Question: I want to group the records on its timestamp field Fortnightly. I am doing it weekly now but i want it to be fortnightly also. How do i do that ? Is there a specific way to do this like how we group by weeks using WEEK('timestamp','%d-%m-%Y') function ?
In the below image can you see date 21 and 14 coming up for fortnight 10. Any suggestions ?

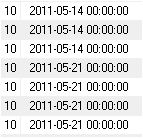
Answer: Take the result from 'week()' and divide by 2, convert to an integer (up or down). Because the first week of the year is week 1 (depending on the mode 'week()' uses) and you probably want both week 1 and week 2 to become fortnight 1 so that week 0 becomes fortnight 0, we'll use 'ceil()':
'''
select sum(amount) as amountSum, ceil(week(myTimestamp)/2) as fortnight
from myTable
group by fortnight
order by fortnight;
'''
Reference: <URL>
: On getting the last day of the fortnight...
There is no built-in function to get any date from a week number. How pestersome.
Since you are aggregating and grouping on the fortnight (therefore result rows would be in the dozens, probably), I usually first consider calculating such fill-in values in the client code consuming the results, but it turns out it's actually easier to do this in the database due to access to the original timestamps, even though it's ugly.
All you have to do is calculate the end of the week from the original timestamp, but you also have to add 7 more days if that is from the first week so that you get the end of week from the second week of each fortnight. (Based on <URL>.
'''
select sum(amount) as amountSum, year(myTimestamp) as yr, ceil(week(myTimestamp)/2) as fortnight,
date_add(myTimestamp, interval (7 - dayofweek(myTimestamp)) + ((week(mytimestamp) % 2) * 7) day) as endoffortnight
from myTable
group by yr, fortnight
order by yr, fortnight;
'''
I hope that works or is close enough. I didn't test it with much data.